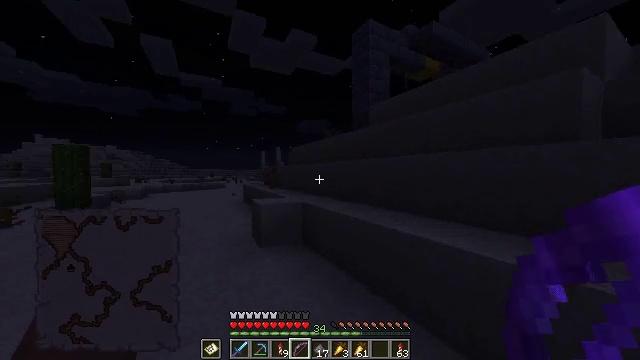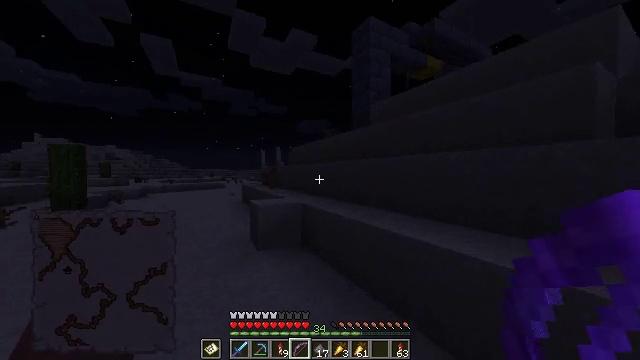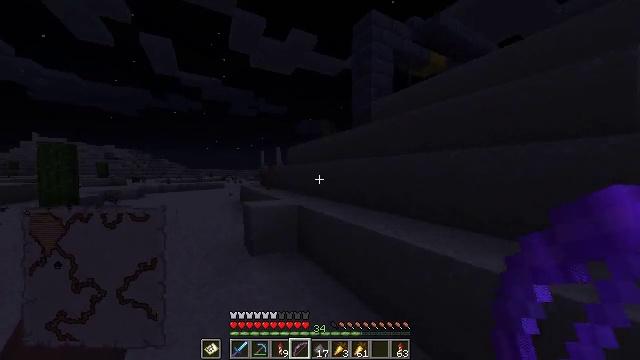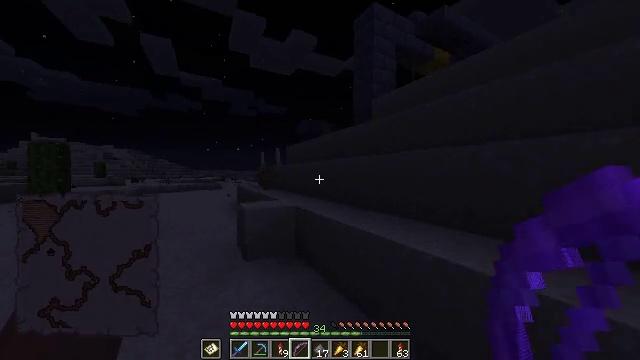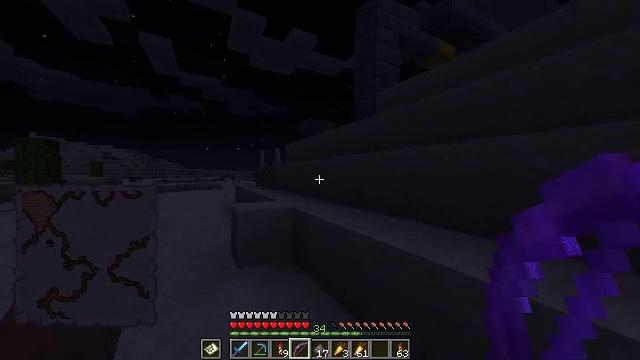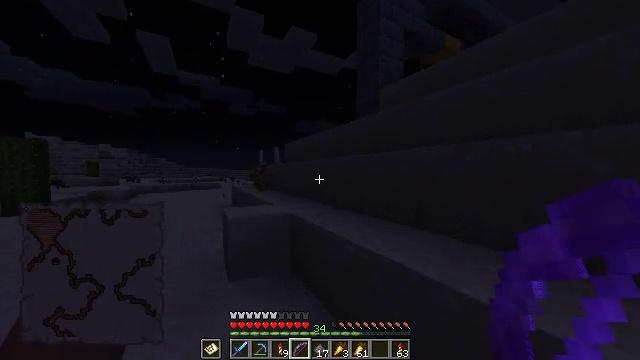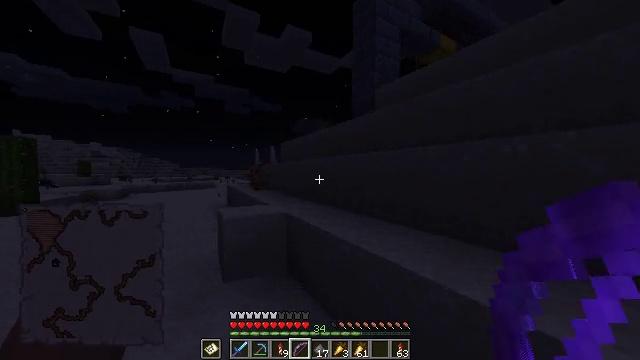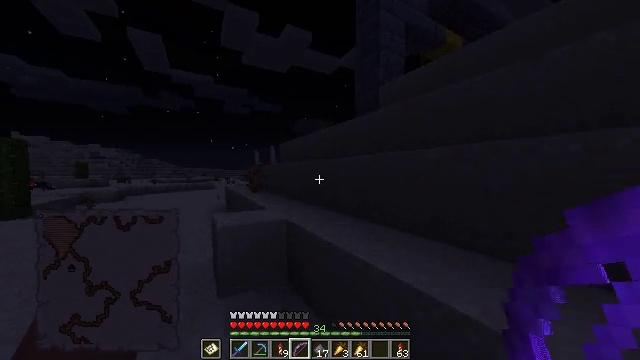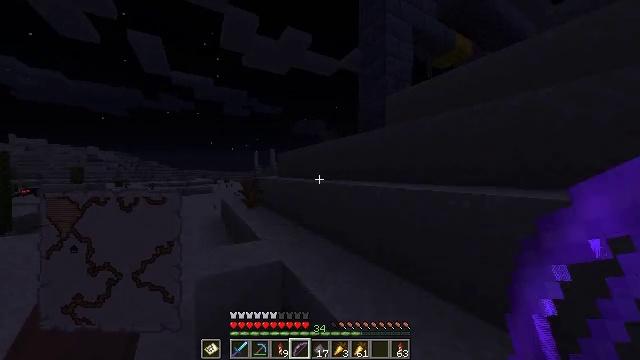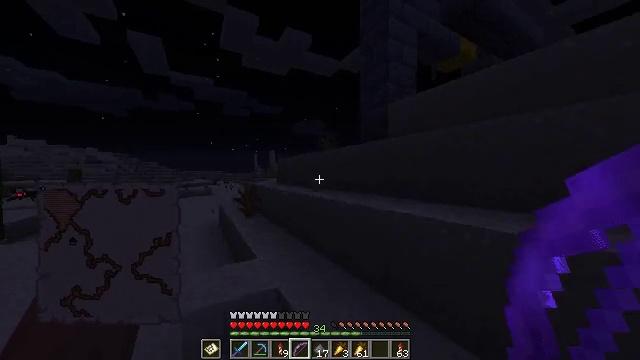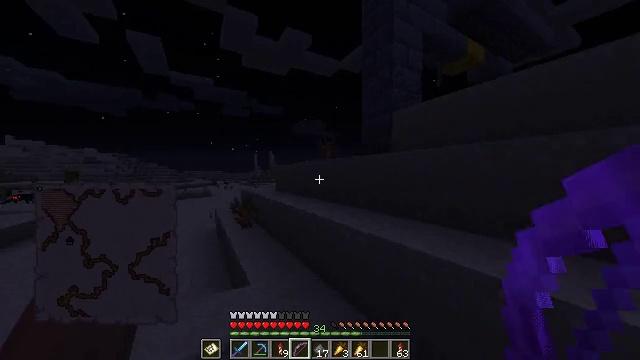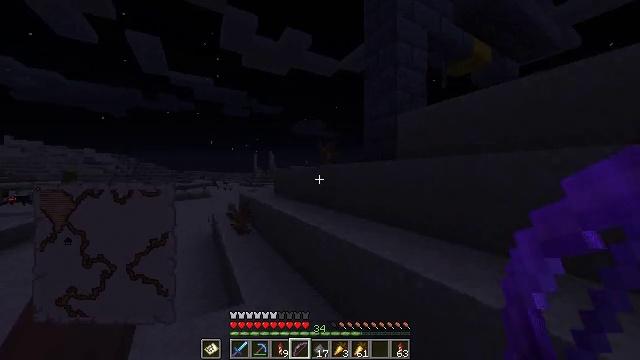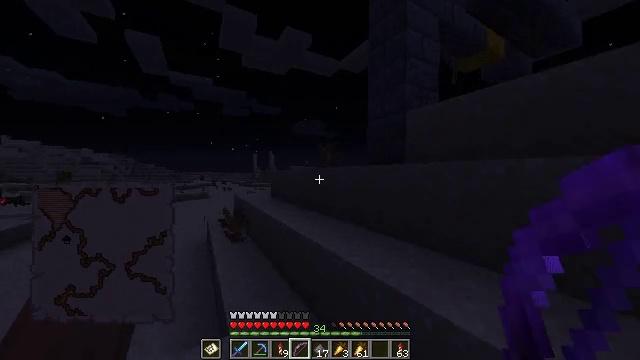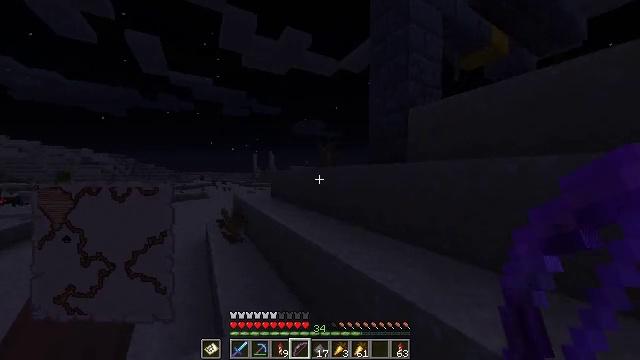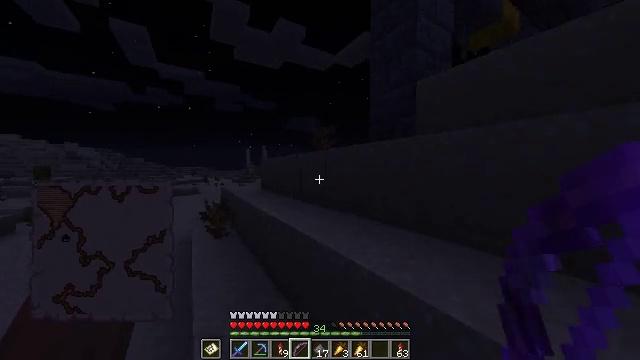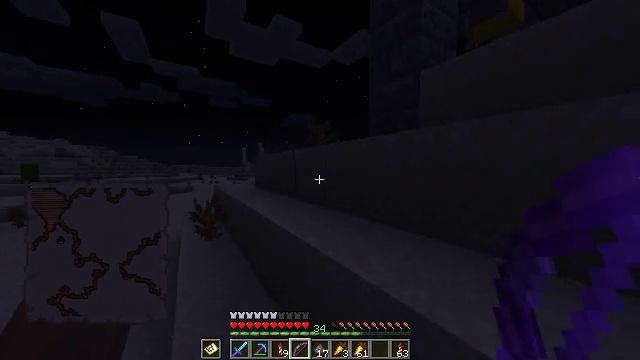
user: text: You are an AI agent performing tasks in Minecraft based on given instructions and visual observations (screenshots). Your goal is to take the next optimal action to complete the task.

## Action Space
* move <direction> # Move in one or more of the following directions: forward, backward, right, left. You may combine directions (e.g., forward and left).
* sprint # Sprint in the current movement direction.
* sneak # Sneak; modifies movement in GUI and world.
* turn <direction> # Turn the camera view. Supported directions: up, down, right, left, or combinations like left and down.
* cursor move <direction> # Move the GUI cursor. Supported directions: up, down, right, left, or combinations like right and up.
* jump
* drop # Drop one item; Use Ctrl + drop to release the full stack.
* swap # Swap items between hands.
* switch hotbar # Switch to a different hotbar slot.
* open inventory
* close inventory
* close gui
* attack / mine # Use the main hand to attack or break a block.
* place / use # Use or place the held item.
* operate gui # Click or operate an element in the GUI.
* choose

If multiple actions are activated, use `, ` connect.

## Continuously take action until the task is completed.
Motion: motion action
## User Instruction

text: Break the gold block to collect it.
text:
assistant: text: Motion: move forward, sprint
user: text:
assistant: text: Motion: move forward, sprint
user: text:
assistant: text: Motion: move forward, sprint
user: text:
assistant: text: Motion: move forward, sprint
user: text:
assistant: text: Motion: move forward, sprint
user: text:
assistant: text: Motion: move forward, sprint, turn right
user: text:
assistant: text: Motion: move forward, sprint, jump
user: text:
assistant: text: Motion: move forward, sprint, jump
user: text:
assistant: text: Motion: move forward, sprint, jump
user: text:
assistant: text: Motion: move forward, sprint, jump
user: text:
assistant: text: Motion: move forward, sprint, jump
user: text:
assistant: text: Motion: move forward, sprint, jump
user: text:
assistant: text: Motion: move forward, sprint, jump
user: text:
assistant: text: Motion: move forward, sprint, turn right and down, jump
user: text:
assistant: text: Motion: move forward, sprint, jump
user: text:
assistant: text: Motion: move forward, sprint, jump
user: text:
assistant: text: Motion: move forward, sprint, jump
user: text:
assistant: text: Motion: move forward, sprint, jump
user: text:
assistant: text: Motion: move forward, sprint, turn right and down, jump
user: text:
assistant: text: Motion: move forward, sprint, turn right, jump
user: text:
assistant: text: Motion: move forward, sprint, turn right and down, jump
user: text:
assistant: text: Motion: move forward, sprint, turn right and down, jump
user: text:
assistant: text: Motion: move forward, sprint, turn right and down, jump
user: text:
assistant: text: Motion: move forward, sprint, turn right and down, jump
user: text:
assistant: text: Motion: move forward, sprint, turn right and down, jump
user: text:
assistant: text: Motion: move forward, sprint, turn right, jump
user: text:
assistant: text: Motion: move forward, sprint, jump
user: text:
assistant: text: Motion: move forward, sprint, jump
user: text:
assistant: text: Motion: move forward, sprint, jump
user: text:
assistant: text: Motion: move forward, sprint, jump